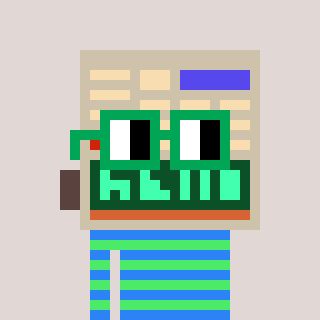
a pixel art character with square green glasses, a calculator-shaped head and a teal-colored body on a warm background